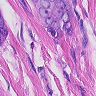
Metastatic tissue present: yes